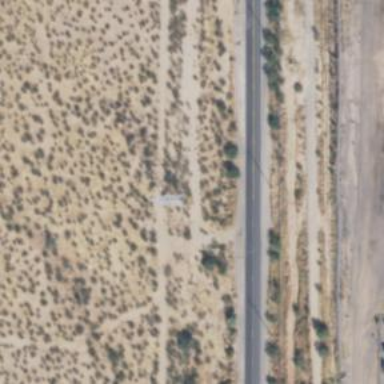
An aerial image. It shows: Asphalt road classified as tertiary.